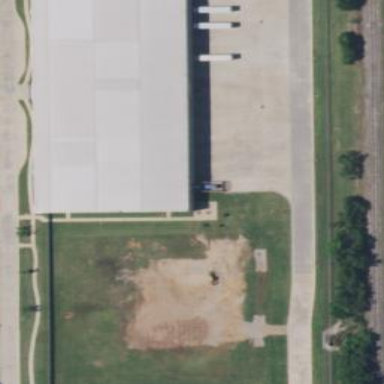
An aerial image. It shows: Industrial building.